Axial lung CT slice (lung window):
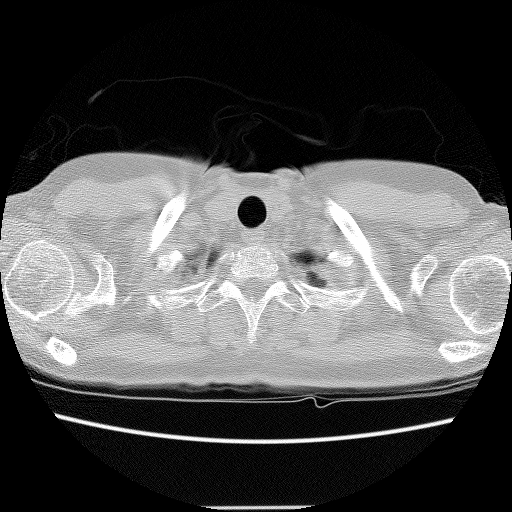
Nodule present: no